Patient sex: M
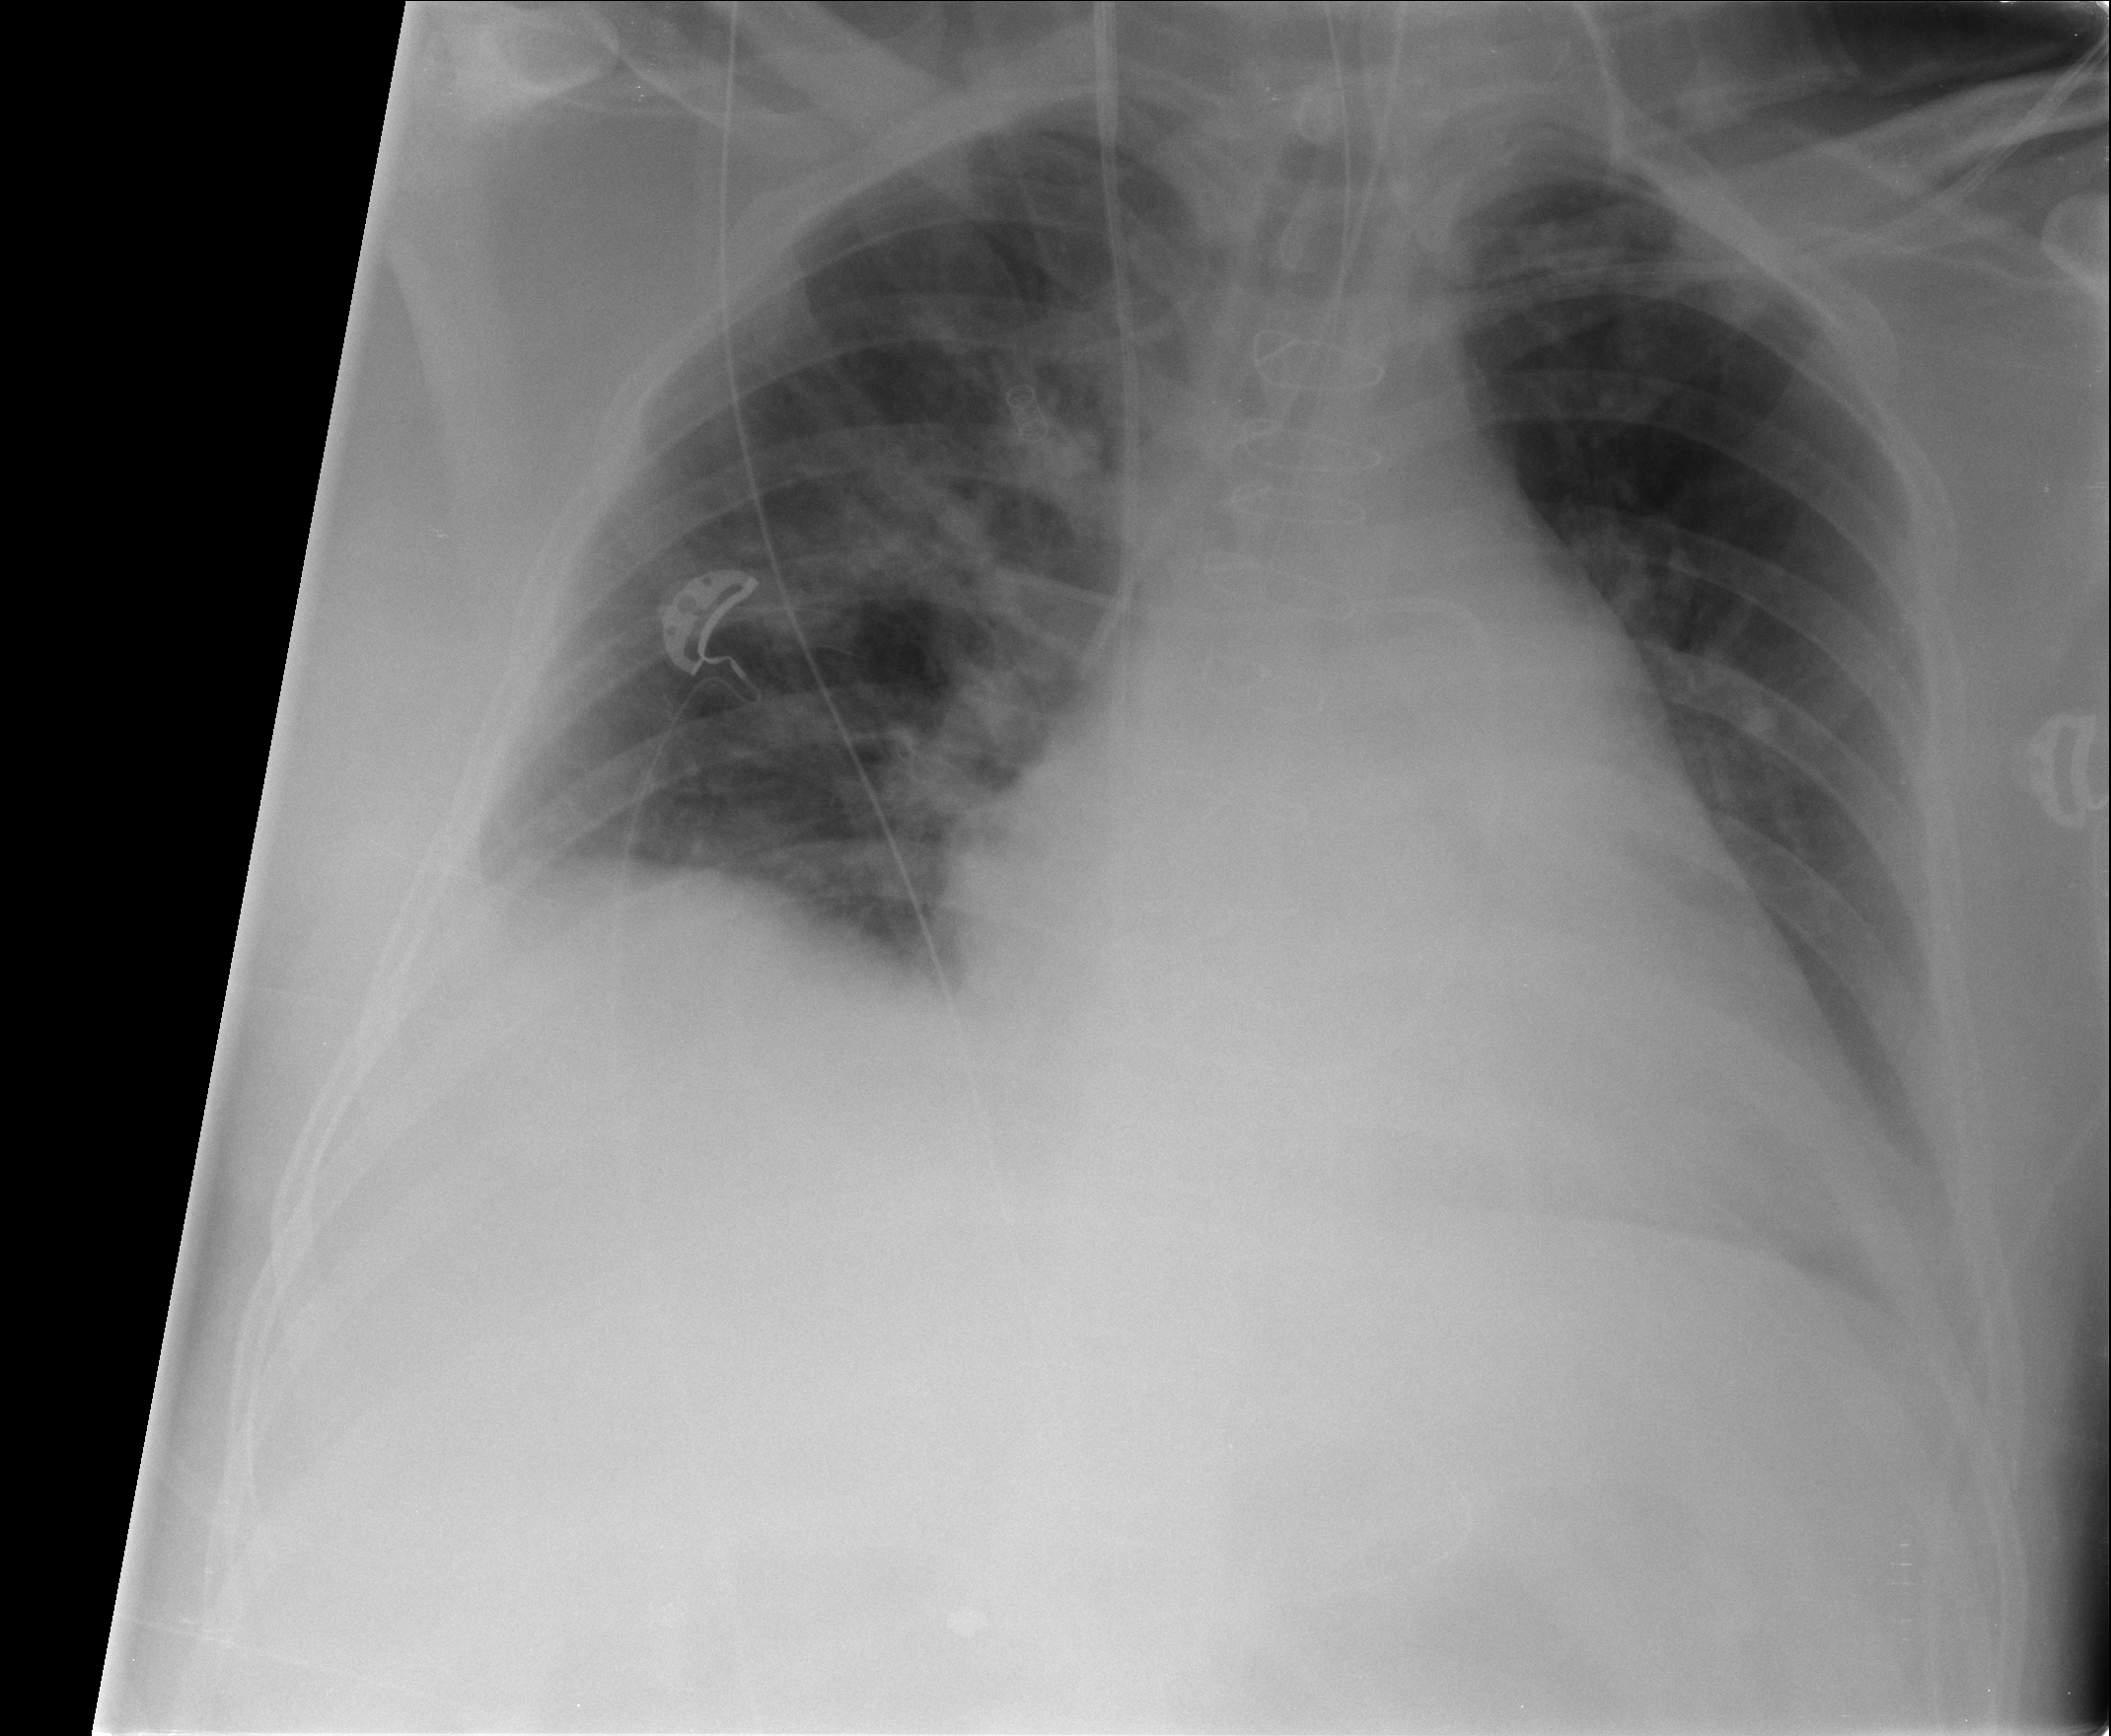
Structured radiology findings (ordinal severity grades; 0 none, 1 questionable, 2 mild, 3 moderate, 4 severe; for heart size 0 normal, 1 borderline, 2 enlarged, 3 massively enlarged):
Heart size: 2
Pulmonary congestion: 1
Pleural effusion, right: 1
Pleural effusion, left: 1
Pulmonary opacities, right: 2
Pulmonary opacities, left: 1
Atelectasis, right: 2
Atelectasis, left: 0